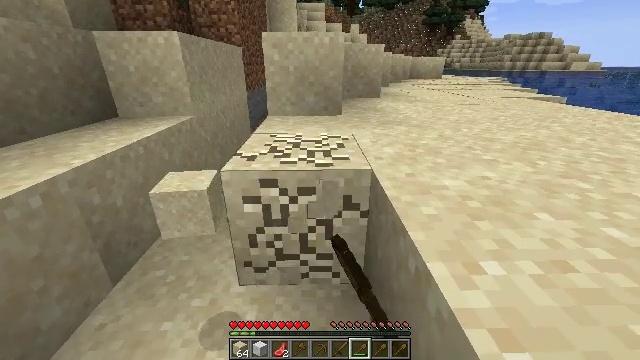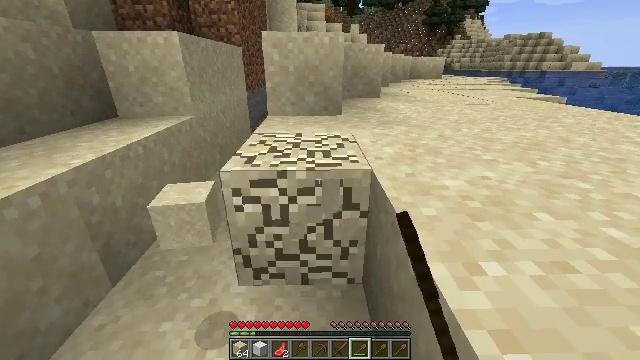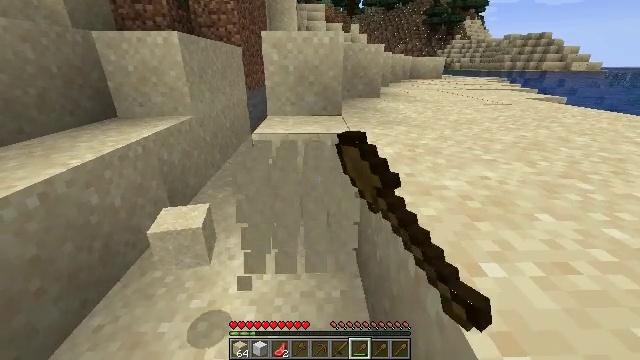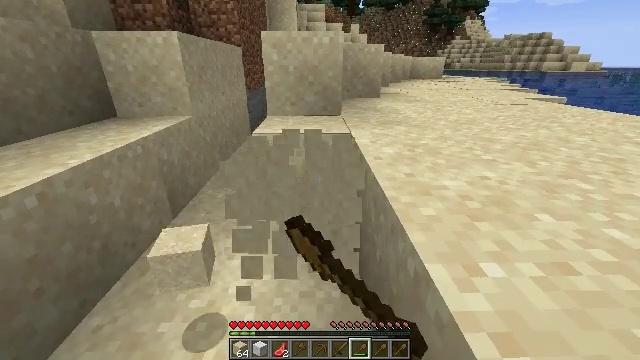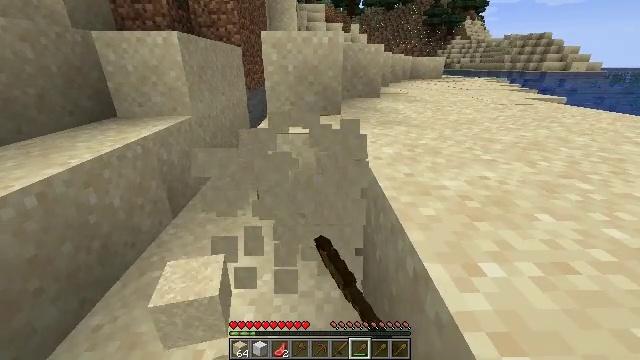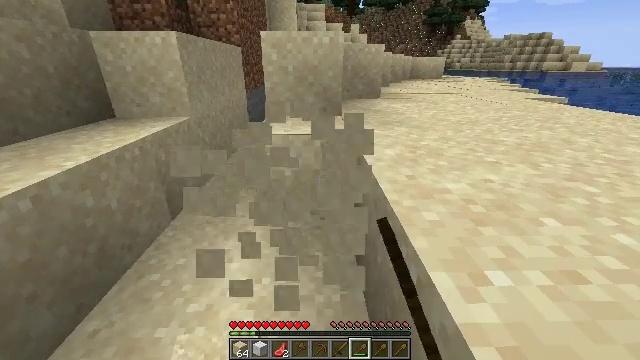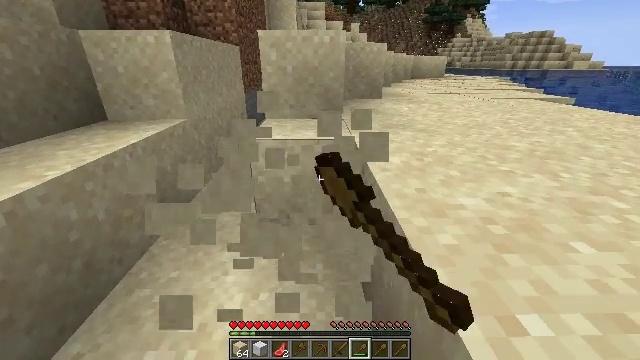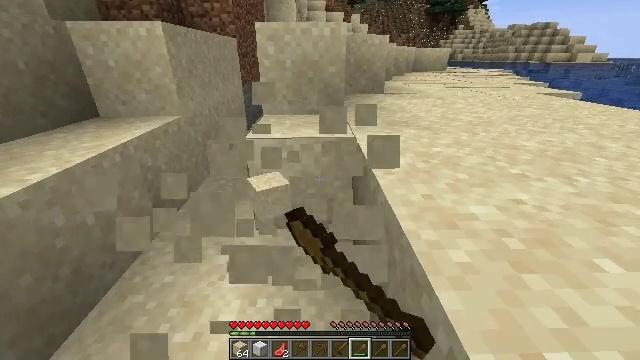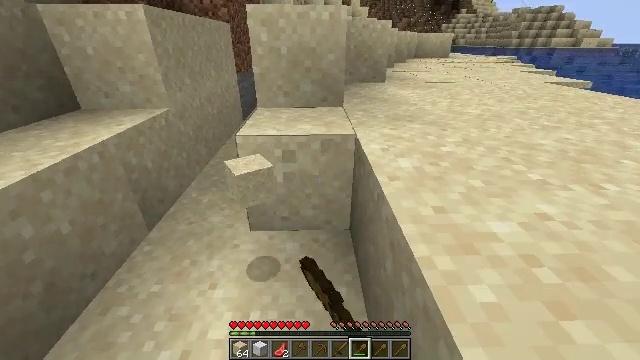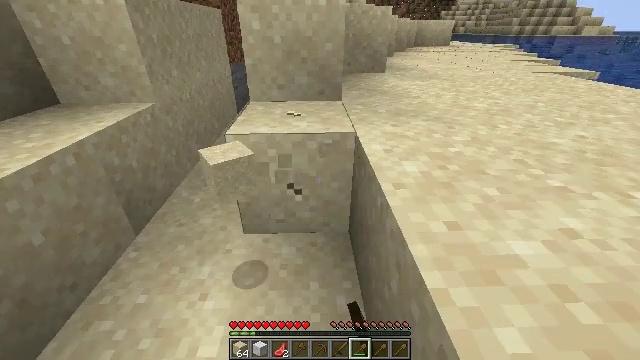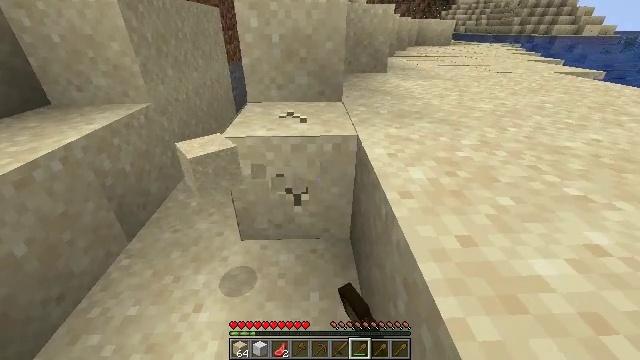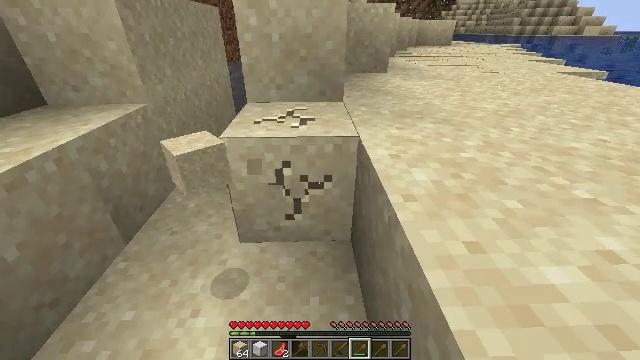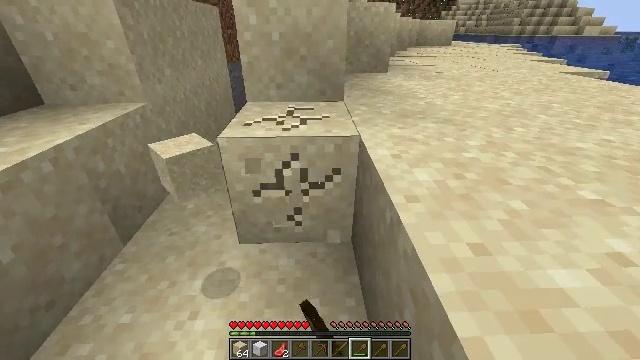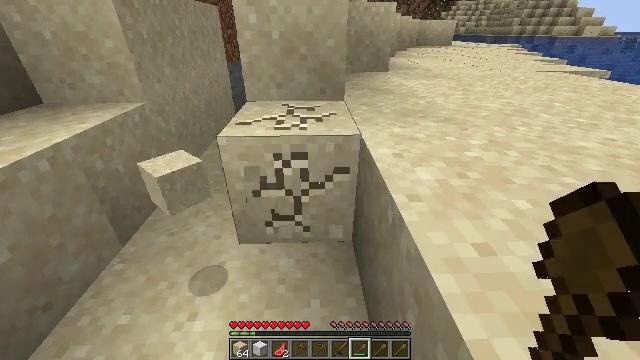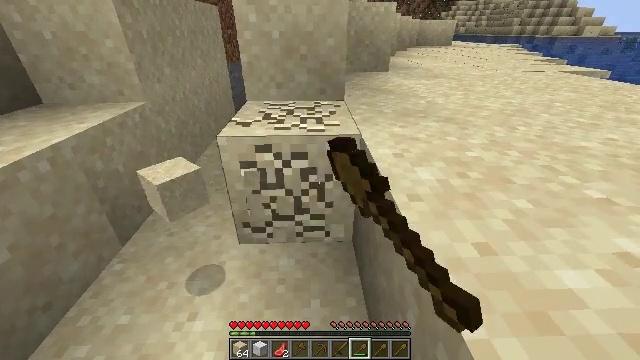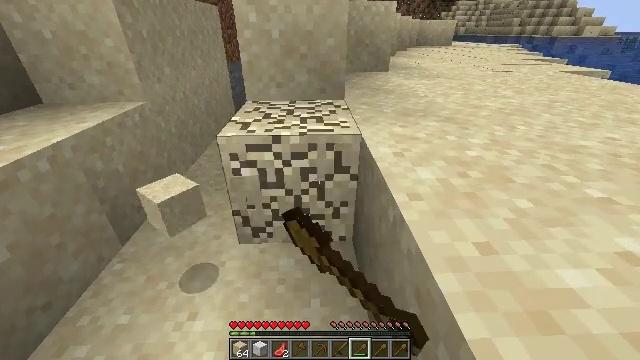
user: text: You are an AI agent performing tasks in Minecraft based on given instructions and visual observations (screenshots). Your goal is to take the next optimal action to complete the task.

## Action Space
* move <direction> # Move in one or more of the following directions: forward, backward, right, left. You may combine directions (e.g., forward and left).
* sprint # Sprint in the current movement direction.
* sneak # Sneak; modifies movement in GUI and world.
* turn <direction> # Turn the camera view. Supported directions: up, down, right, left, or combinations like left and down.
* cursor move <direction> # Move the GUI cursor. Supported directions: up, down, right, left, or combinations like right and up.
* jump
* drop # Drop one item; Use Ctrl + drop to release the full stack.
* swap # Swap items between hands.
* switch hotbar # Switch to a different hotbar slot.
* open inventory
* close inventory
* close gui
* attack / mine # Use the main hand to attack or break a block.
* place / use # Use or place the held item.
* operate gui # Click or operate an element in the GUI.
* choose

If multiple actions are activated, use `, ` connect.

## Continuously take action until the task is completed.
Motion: motion action
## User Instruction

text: Attack the ground to gather sand.
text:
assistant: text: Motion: attack / mine
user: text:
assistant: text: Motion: attack / mine
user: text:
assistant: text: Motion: attack / mine
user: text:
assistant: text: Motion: attack / mine
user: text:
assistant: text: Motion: move forward, attack / mine
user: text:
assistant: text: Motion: move forward, attack / mine
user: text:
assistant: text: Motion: move forward, turn down, attack / mine
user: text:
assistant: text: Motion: move forward, turn down, attack / mine
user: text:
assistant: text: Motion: turn down, attack / mine
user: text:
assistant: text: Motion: attack / mine
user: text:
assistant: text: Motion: attack / mine
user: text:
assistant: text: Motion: attack / mine
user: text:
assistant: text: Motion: attack / mine
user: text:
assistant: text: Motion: attack / mine
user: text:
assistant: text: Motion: attack / mine
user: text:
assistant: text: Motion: attack / mine
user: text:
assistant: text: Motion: attack / mine
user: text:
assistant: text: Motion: attack / mine
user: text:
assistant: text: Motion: turn left and up, attack / mine
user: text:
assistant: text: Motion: turn left and up, attack / mine
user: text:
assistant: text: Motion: attack / mine
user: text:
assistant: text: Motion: attack / mine
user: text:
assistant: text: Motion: attack / mine
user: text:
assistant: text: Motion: attack / mine
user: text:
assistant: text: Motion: attack / mine
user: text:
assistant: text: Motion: attack / mine
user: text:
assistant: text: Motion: attack / mine
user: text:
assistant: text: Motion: attack / mine
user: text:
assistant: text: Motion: attack / mine
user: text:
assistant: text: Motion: attack / mine